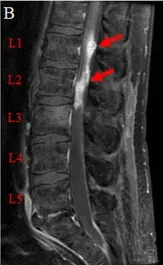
7 months later following the development of new lower back pain which revealed leptomeningeal drop metastases at the level of T12 extending to the terminus of the thecal sac (T12 to L3 predominant lesions represented graphically).
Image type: radiology (mri)